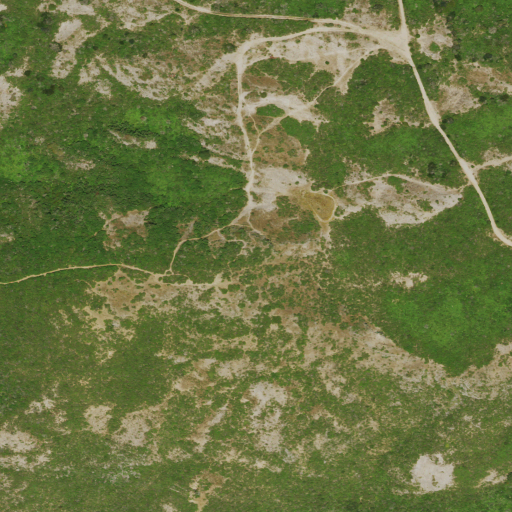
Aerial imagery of mountain in California named Peak Mountain containing shrub, mixed forest, and grassland